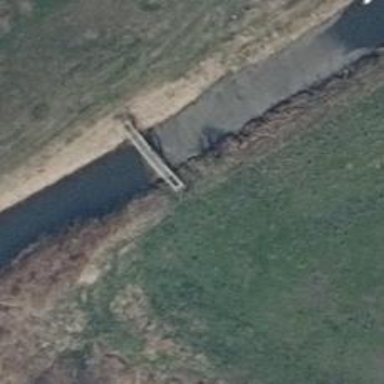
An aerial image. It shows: Weir in waterway.